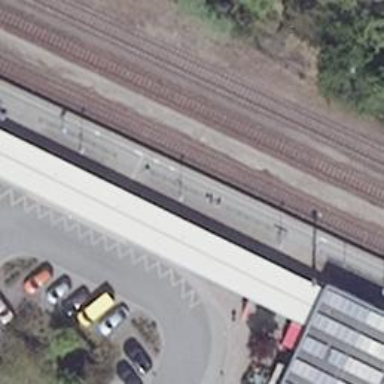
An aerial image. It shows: Station for public transport and railway.